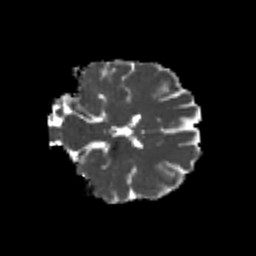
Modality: MD
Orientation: coronal
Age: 26
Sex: female
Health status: healthy
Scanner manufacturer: philips
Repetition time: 7.393 s
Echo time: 0.08599 s